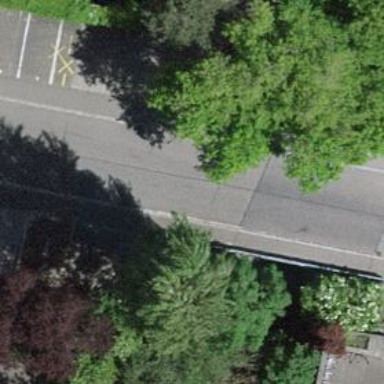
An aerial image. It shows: Residential road with bridge.